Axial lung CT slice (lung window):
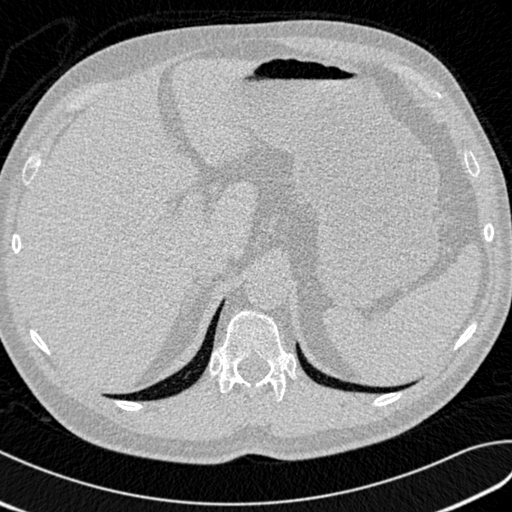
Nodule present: no